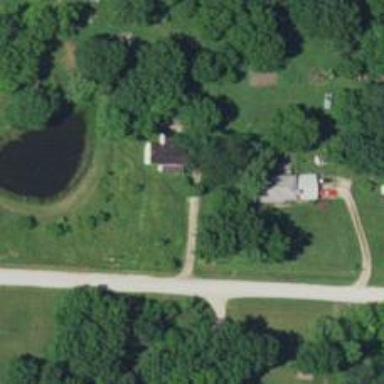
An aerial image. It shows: Driveway.